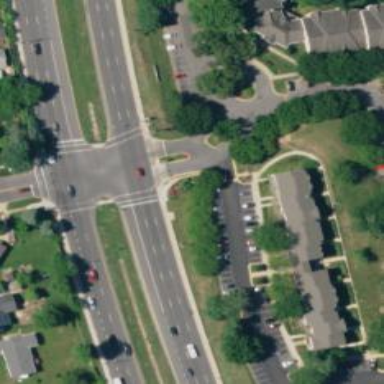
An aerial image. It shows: Asphalt footway with crossing that has central island and marked lines.